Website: crate-barrel
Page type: customer-info-address
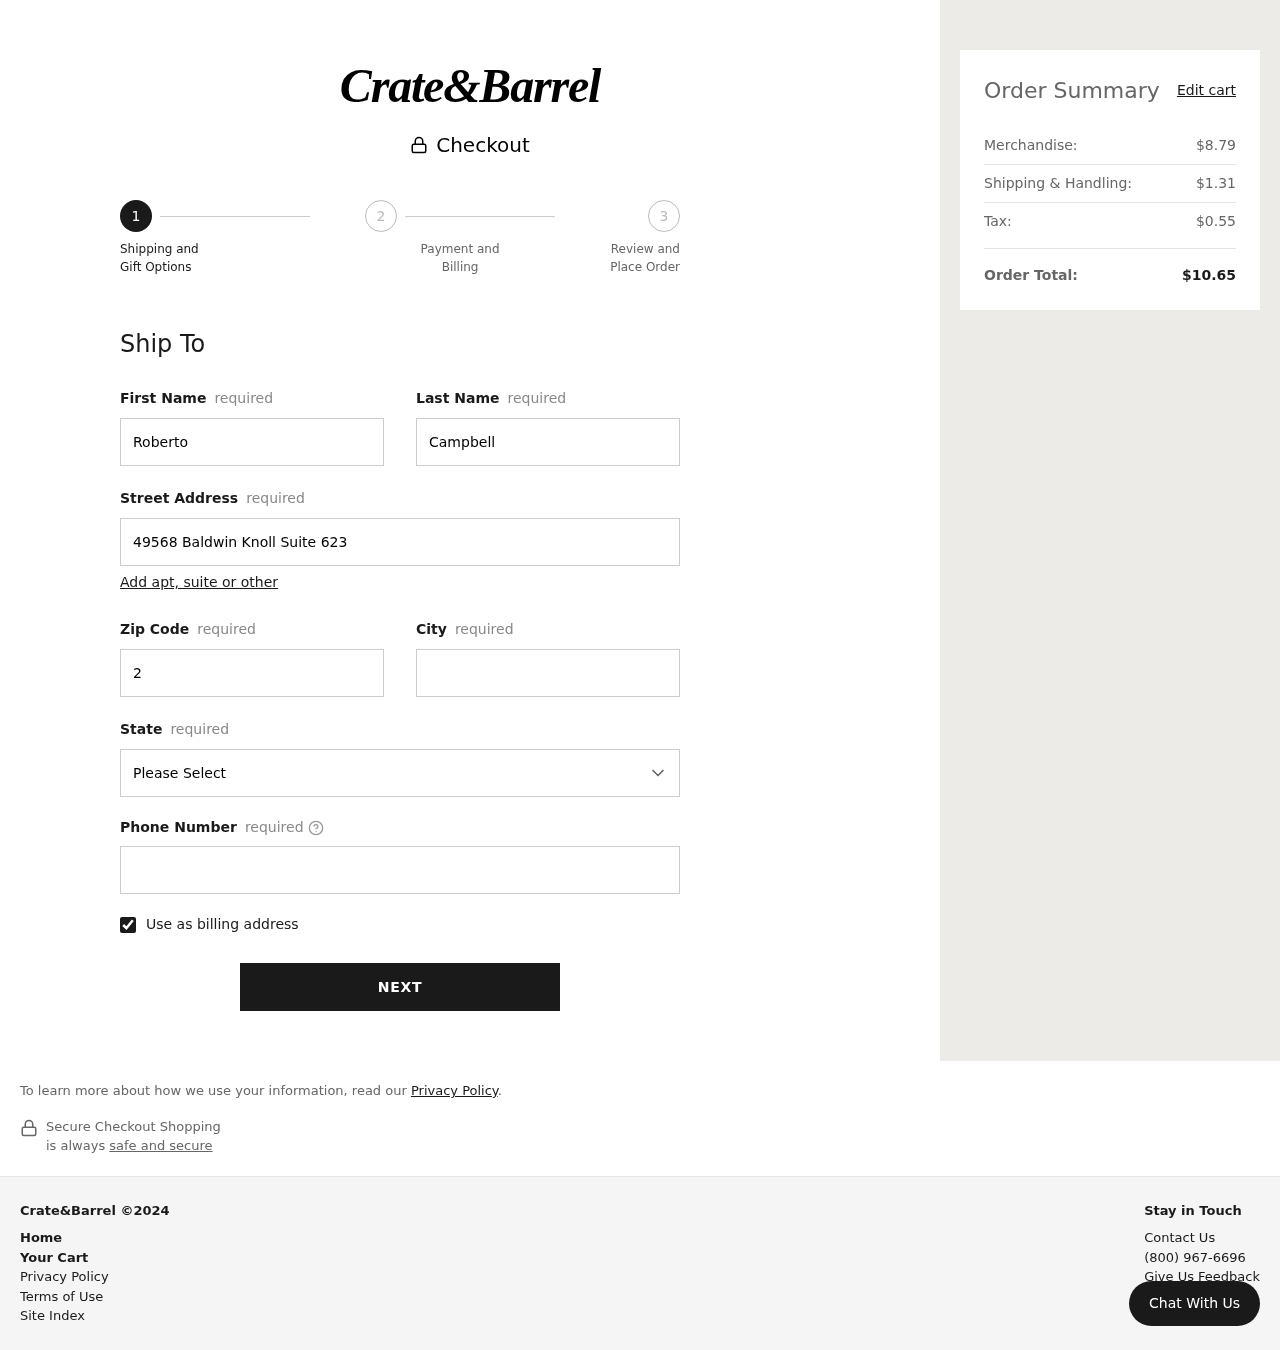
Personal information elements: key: PII_CITY
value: North Michael
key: PII_FIRSTNAME
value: Roberto
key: PII_LASTNAME
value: Campbell
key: PII_PHONE
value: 3069639542
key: PII_POSTCODE
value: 20194
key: PII_STATE
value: Nevada
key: PII_STREET
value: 49568 Baldwin Knoll Suite 623
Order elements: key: ORDER_SUBTOTAL
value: $8.79
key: ORDER_SHIPPING_COST
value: $1.31
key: ORDER_TAX
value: $0.55
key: ORDER_TOTAL
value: $10.65